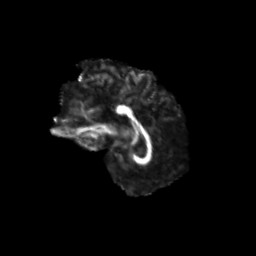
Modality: FA
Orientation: sagittal
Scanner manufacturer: siemens
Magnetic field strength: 3 T
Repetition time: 9.2 s
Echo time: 0.084 s